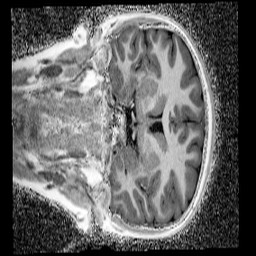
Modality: UNIT1_denoised
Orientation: coronal
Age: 12
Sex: female
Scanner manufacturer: siemens
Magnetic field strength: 3 T
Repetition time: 4 s
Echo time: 0.00299 s